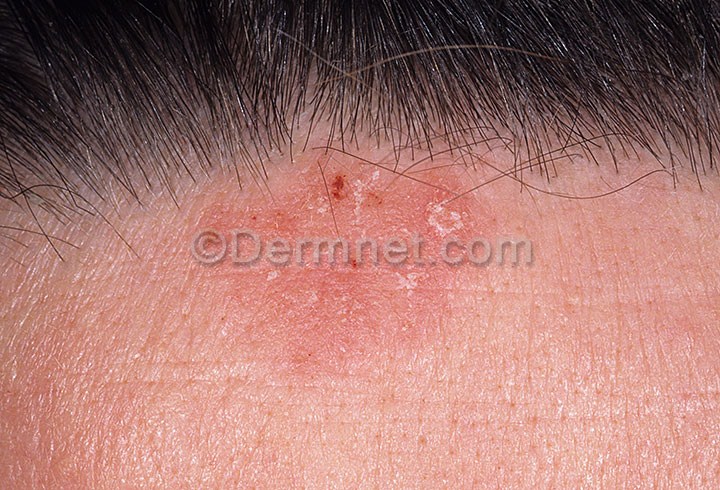
Disease: Seborrheic Keratoses and other Benign Tumors